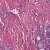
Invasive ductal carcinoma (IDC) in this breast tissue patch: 0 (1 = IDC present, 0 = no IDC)